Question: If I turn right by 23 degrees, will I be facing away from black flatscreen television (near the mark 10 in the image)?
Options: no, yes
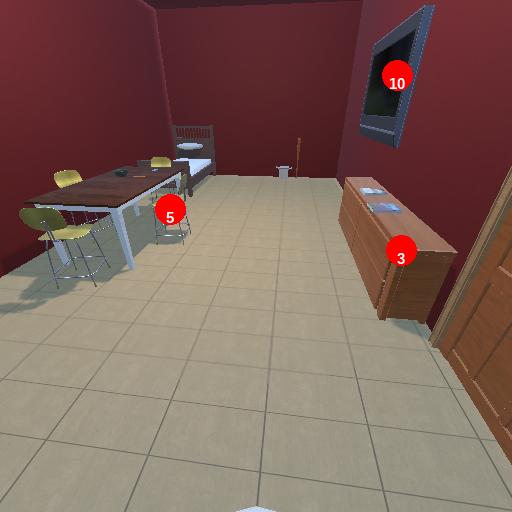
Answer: no